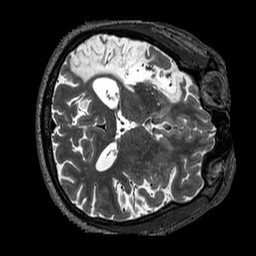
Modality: T2w
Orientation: axial
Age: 56
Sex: male
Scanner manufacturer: siemens
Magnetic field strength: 3 T
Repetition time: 3.2 s
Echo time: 0.567 s